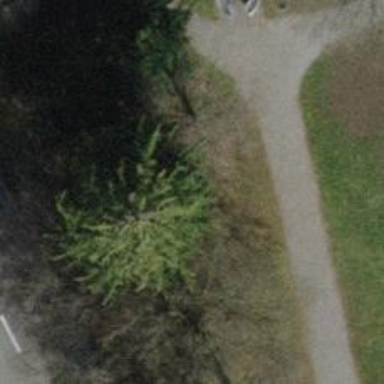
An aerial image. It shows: Concrete bench.